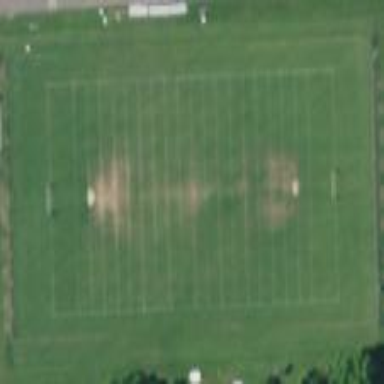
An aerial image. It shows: Pitch for American football.